Field crop: maize
Growth stage: 1
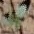
Species: datura